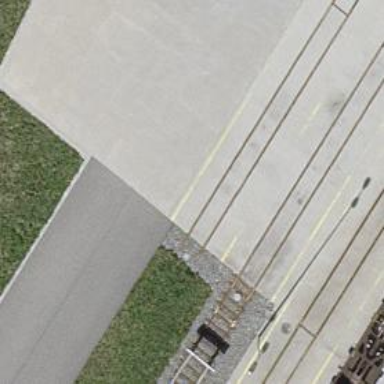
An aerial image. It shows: Rail spur service.